Aerial crown-view tile of a tropical tree (Barro Colorado Island, Panama), acquired 20241112:
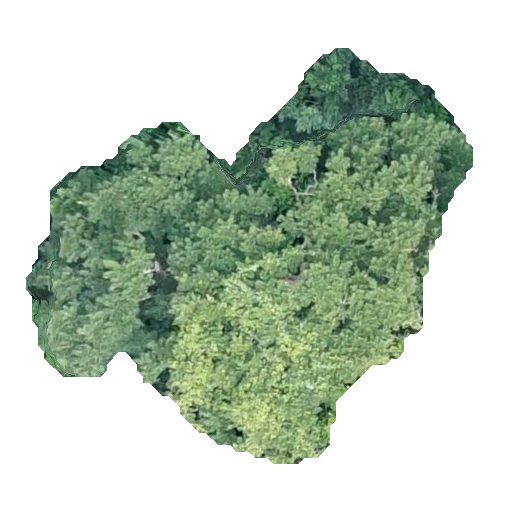
Species: Jacaranda copaia
GBIF accepted scientific name: Jacaranda copaia
Crown area: 174.358 m²